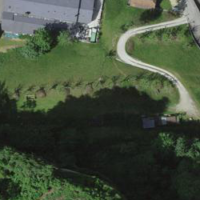
EUNIS habitat code: 53
Species observed at this site:
Falco peregrinus
Garrulus glandarius
Tichodroma muraria
Symphoricarpos albus
Coloeus monedula